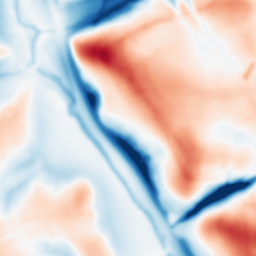
Category: multiscale
Decomposition family: dog
Decomposition parameters: sigma_low: 2
sigma_high: 20
Upsampling method: sinc_blackman
Upsampling parameters: scale: 2
kernel_size: 16
Upsampling scale: 2